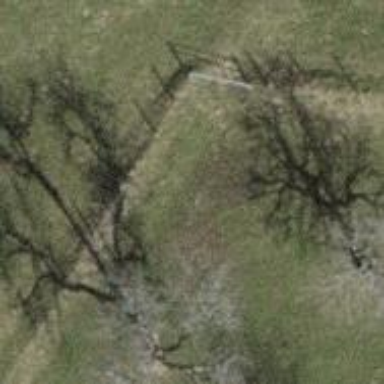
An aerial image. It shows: Path.